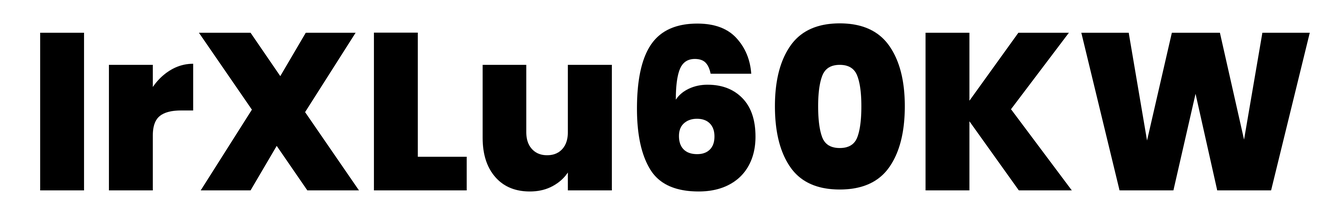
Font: Poppins-ExtraBold